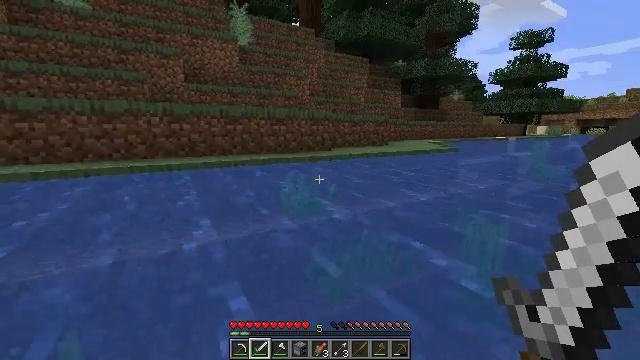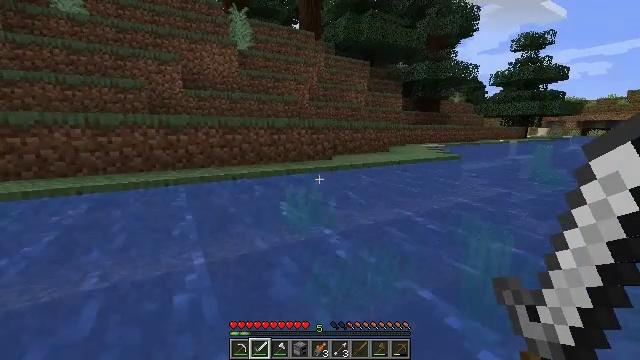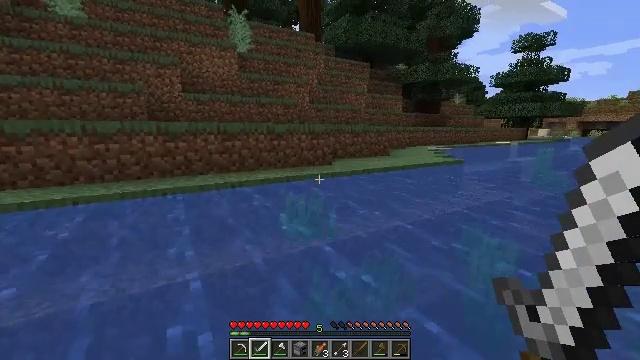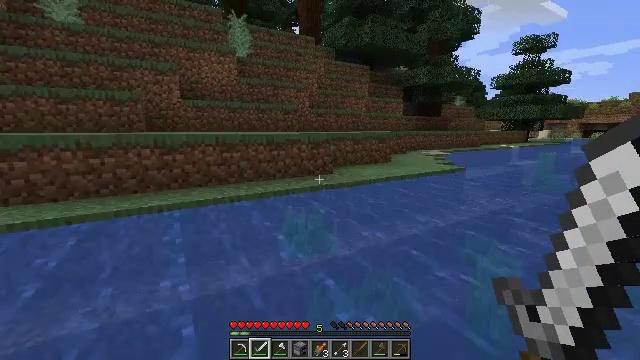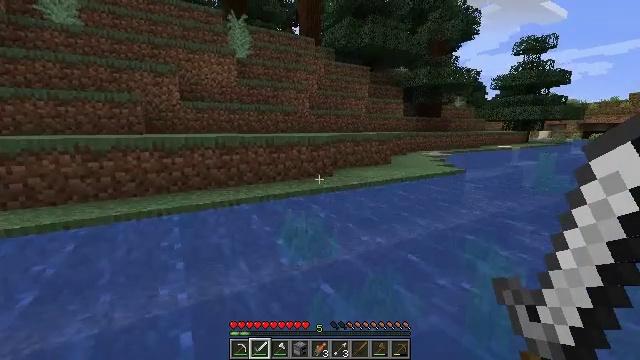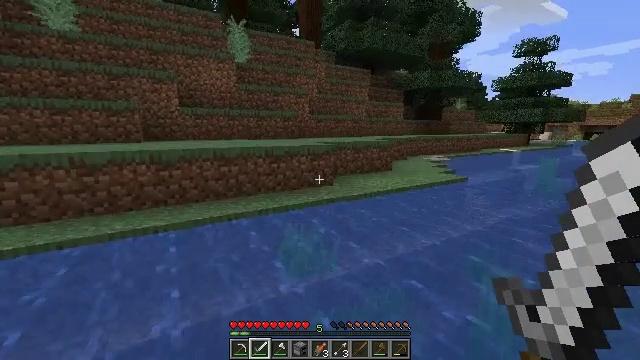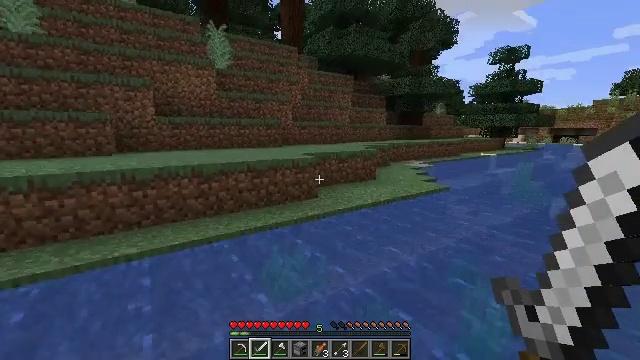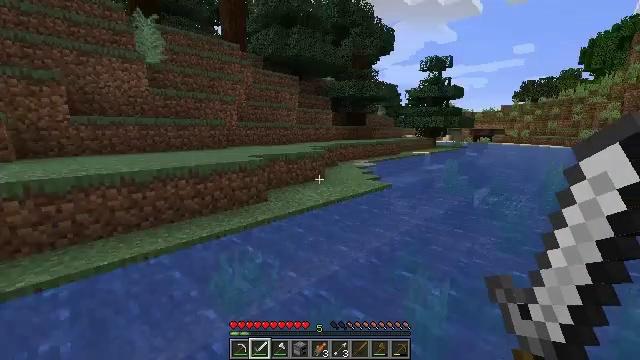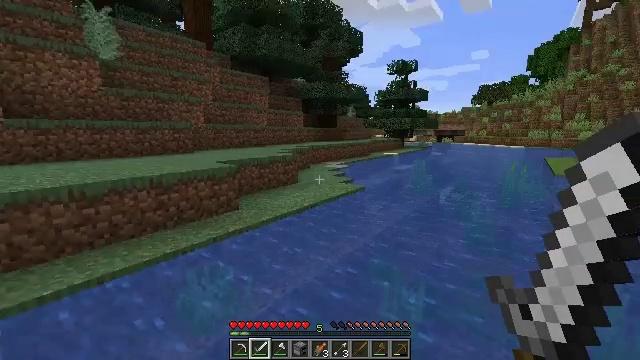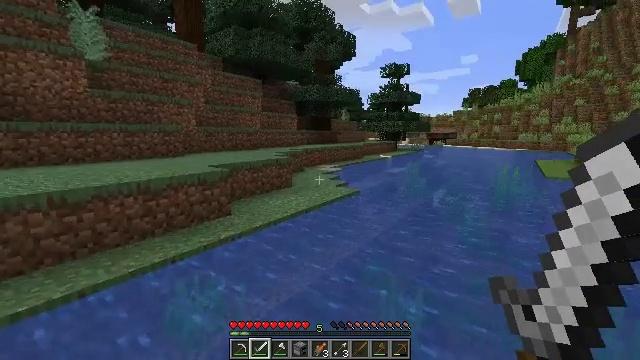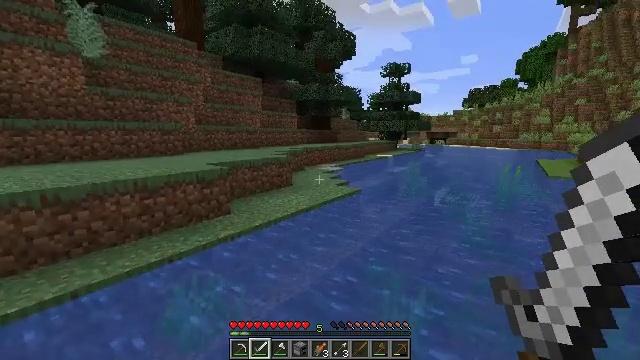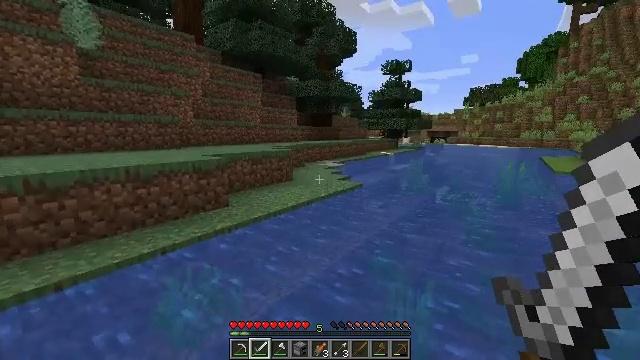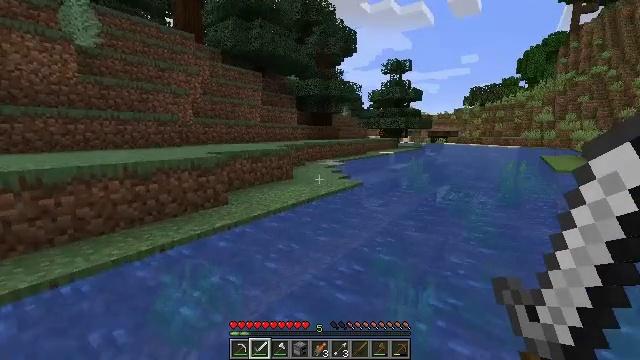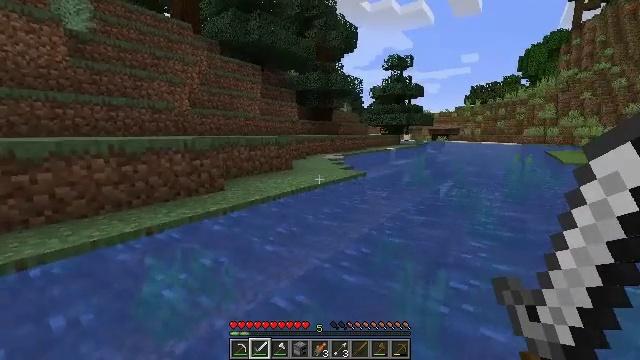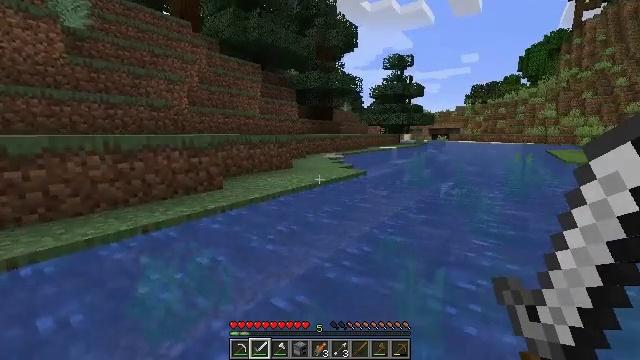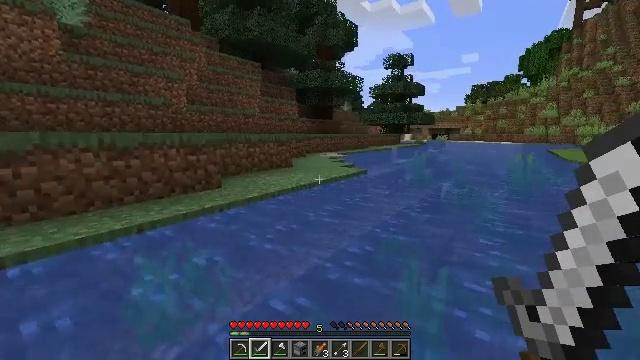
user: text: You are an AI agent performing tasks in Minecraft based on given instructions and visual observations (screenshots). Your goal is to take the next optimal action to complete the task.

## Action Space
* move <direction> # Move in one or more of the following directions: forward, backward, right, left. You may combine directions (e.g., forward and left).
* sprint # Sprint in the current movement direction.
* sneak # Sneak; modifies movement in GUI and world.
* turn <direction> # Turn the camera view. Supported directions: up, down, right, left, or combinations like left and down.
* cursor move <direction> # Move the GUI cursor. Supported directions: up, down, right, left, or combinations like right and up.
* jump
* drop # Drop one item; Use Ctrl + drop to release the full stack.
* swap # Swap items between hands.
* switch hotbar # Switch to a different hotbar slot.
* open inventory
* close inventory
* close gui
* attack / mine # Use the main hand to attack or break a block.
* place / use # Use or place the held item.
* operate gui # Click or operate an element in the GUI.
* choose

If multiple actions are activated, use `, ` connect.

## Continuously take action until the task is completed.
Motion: motion action
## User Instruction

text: Collect spruce log for building materials.
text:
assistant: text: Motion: move forward, jump
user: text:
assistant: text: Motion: move forward, jump
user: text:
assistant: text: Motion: move forward, jump
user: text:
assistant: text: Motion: move forward, jump
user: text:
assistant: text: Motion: move forward, jump
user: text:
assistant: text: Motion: move forward, turn right, jump
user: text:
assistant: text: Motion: move forward, turn right, jump
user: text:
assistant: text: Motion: move forward, turn right, jump
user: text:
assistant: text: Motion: move forward, turn right, jump
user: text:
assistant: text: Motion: move forward, jump
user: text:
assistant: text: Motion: move forward, jump
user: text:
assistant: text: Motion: move forward, jump
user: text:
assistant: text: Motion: move forward, jump
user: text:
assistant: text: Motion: move forward, jump
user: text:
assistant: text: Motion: move forward, jump
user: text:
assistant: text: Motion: move forward, jump
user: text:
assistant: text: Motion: move forward, jump
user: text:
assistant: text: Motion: move forward, jump
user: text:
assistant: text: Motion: move forward, jump
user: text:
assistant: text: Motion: move forward, turn right, jump
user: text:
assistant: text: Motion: move forward and move left, turn right, jump
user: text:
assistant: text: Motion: move forward and move left, turn right, jump
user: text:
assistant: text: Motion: move forward and move left, jump
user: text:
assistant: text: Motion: move forward and move left, jump
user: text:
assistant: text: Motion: move forward and move left, jump
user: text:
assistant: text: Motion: move forward and move left, jump
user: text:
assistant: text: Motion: move forward and move left, jump
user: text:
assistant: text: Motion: move forward and move left, jump
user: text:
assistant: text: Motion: move forward and move left, jump
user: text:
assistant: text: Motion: move forward and move left, jump